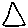
Label: triangle